Interaction volume radius: 5 \u00c5
Interaction volume height: 10 \u00c5
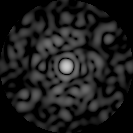
Disorder parameter: 0.821